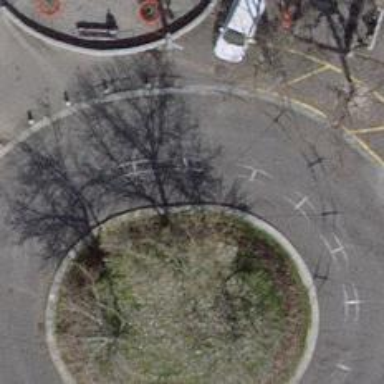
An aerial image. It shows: Flowerbed that is used for landscaping or gardening purposes.